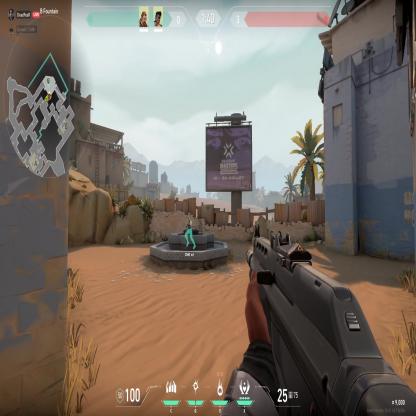
Label: teammate